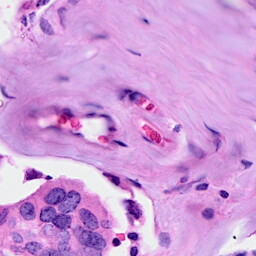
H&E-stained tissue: Breast